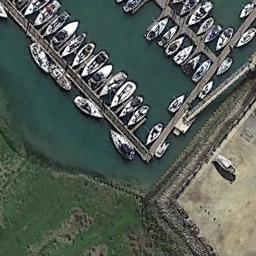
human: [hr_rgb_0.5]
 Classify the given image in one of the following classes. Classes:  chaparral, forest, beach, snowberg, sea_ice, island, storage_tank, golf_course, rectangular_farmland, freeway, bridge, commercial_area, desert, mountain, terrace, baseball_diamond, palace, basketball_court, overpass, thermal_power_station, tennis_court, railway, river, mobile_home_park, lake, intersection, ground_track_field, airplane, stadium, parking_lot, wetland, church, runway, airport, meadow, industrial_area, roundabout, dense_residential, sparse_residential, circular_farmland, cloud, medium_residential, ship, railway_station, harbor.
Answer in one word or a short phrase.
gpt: harbor